Field crop: maize
Growth stage: 2
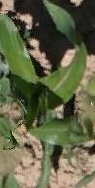
Species: maize